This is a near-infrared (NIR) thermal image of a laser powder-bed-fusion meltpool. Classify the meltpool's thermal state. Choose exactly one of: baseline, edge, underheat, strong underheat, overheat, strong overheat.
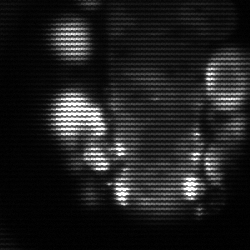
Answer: strong underheat